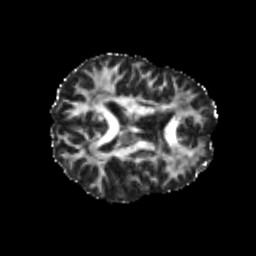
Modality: FA
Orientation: axial
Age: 21
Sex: male
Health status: healthy
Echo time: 0.074 s